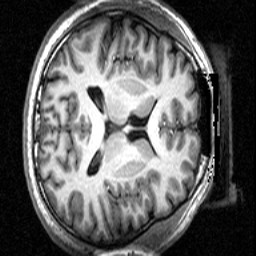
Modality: T1w
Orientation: axial
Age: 24
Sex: male